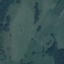
Label: Pasture